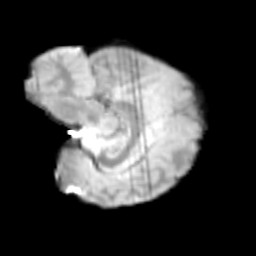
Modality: T2w
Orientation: sagittal
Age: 11
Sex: male
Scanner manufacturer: siemens
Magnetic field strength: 3 T
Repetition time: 3.8 s
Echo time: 0.07 s